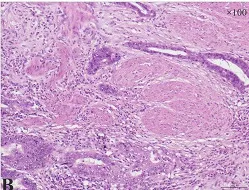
Histologic features in gallbladder adenocarcinoma and liver sections. (C,D) Vascular invasion in gallbladder adenocarcinoma. Dysplastic glands invaded the vascular walls. H&E, x100).
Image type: pathology (h&e)